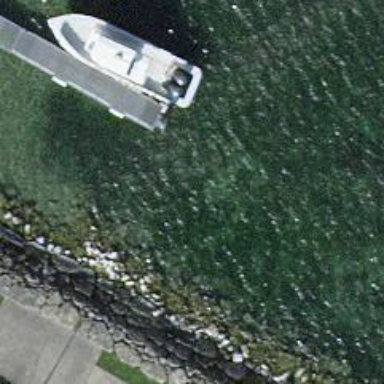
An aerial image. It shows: Man-made pier.